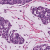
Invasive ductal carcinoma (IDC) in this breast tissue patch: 1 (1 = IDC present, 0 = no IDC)